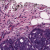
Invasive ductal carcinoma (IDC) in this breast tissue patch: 0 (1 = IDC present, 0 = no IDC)